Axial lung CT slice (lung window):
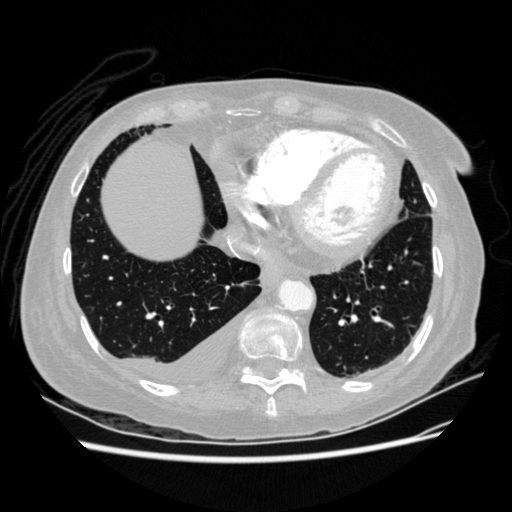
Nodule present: no